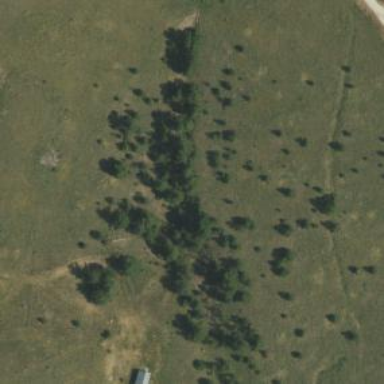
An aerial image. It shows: Woodland filled with evergreen needle-leaved trees.